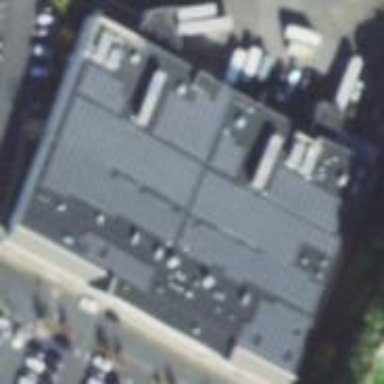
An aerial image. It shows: Supermarket building.